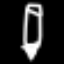
Label: pencil